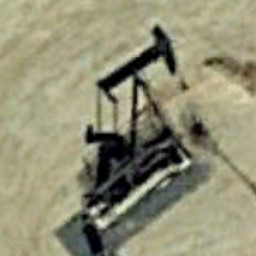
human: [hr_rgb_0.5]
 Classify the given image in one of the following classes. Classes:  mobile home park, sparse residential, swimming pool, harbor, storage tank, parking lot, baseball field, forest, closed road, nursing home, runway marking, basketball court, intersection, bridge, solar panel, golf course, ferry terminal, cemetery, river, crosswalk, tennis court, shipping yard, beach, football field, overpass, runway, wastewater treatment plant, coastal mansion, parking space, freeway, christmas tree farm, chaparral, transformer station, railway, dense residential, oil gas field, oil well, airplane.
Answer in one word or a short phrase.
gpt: oil well